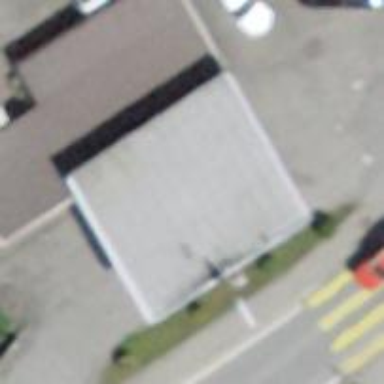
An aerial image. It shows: Fuel station.